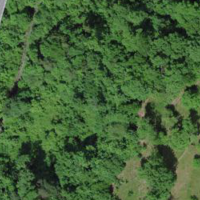
EUNIS habitat code: 44
Species observed at this site:
Castanea sativa